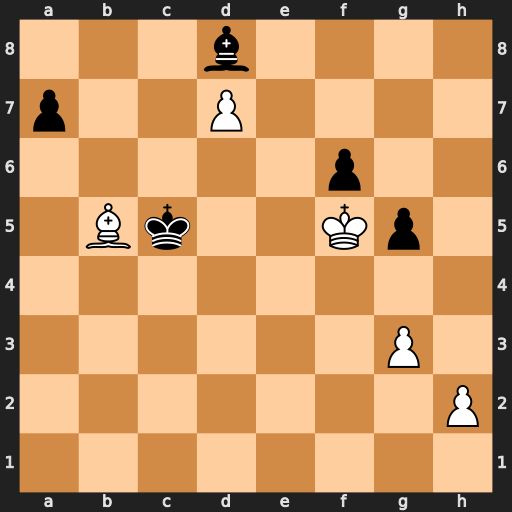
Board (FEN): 3b4/p2P4/5p2/1Bk2Kp1/8/6P1/7P/8
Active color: w
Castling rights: -
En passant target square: -
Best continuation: h4 gxh4 gxh4 Kxb5 h5